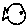
Label: fish